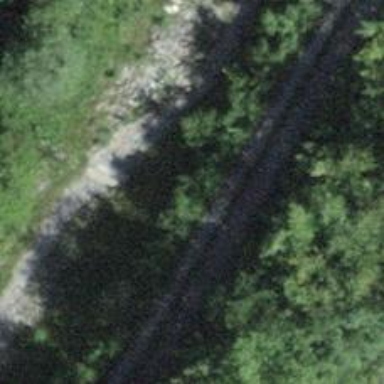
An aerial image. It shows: Path.